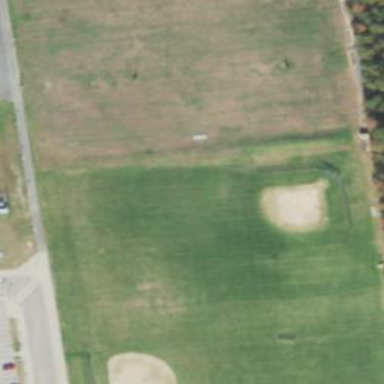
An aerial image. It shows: Softball pitch for leisure and sport activities.